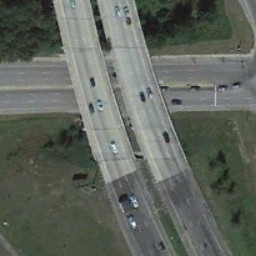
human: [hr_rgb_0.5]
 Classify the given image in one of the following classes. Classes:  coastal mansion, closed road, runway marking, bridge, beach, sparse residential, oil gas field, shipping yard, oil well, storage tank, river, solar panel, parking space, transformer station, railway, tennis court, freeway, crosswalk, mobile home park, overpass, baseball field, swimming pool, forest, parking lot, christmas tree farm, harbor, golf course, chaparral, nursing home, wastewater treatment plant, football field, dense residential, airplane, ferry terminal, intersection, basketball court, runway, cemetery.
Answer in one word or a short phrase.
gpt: overpass